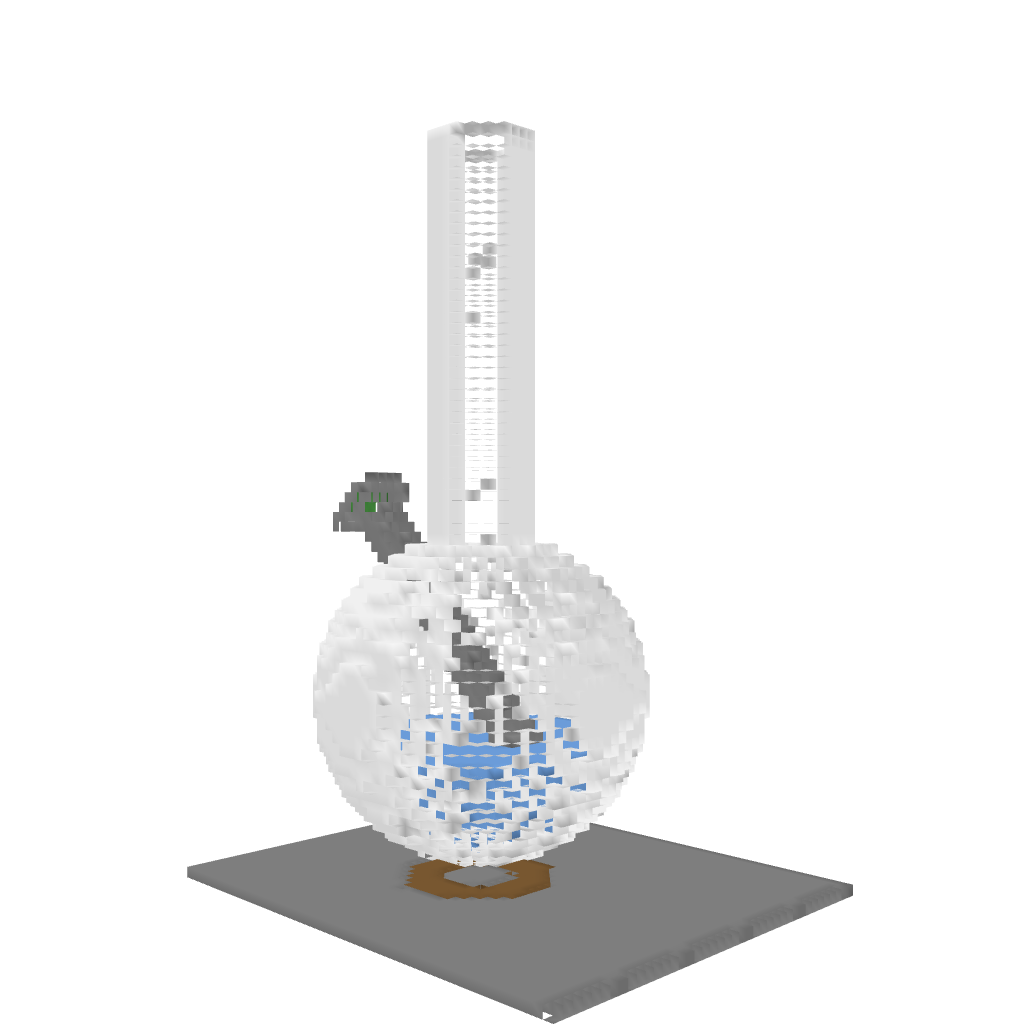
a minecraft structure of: Sly's bong bad low quality